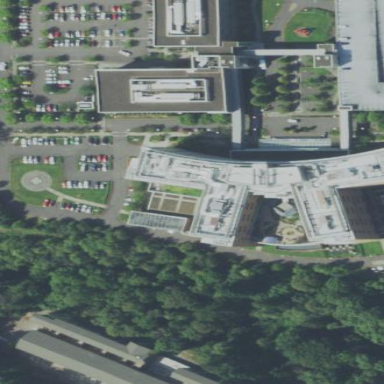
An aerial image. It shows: Hospital building.